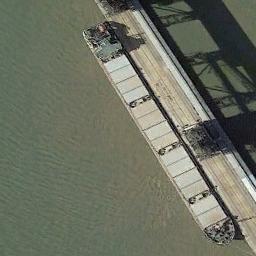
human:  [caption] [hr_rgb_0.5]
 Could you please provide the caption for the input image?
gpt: A white bulk carrier docked by the dock .

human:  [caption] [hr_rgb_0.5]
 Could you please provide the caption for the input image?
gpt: There is a ship in the green water on the shore .

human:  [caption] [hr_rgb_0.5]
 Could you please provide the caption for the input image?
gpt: The white cargo ship is docked at the dock and the water is green .

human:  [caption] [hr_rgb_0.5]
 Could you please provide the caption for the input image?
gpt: A ship is beside the dock .

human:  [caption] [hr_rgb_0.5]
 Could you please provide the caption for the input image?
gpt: The ship is at the harbor .